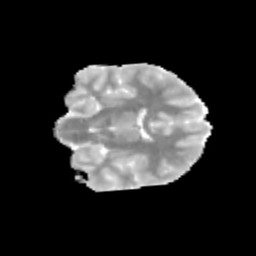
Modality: MD
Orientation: coronal
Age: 10
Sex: female
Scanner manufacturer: siemens
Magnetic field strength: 3 T
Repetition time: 3.8 s
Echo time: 0.07 s